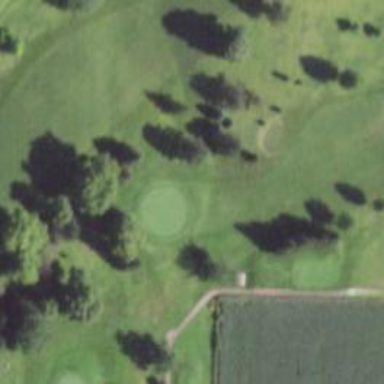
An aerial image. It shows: Golf hole.